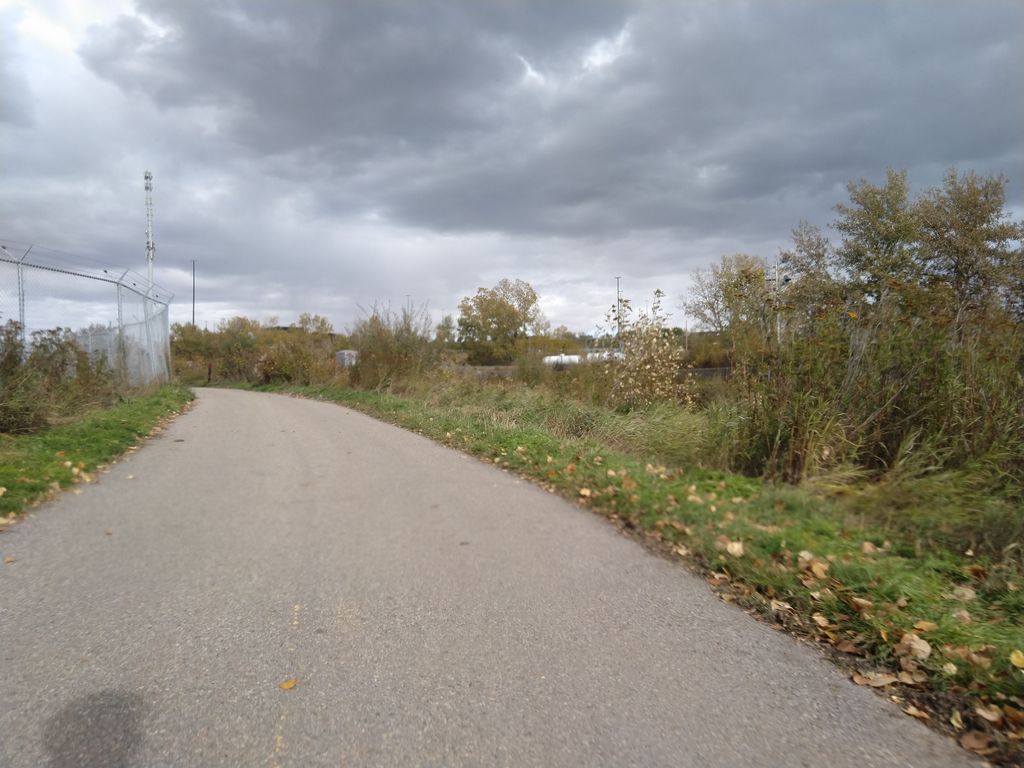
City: calgary